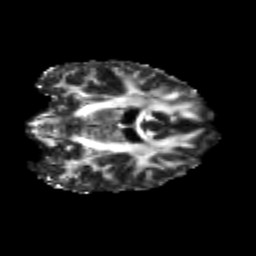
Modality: FA
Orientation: coronal
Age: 25
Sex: female
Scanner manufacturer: siemens
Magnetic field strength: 3 T
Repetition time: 3.5 s
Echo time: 0.113 s